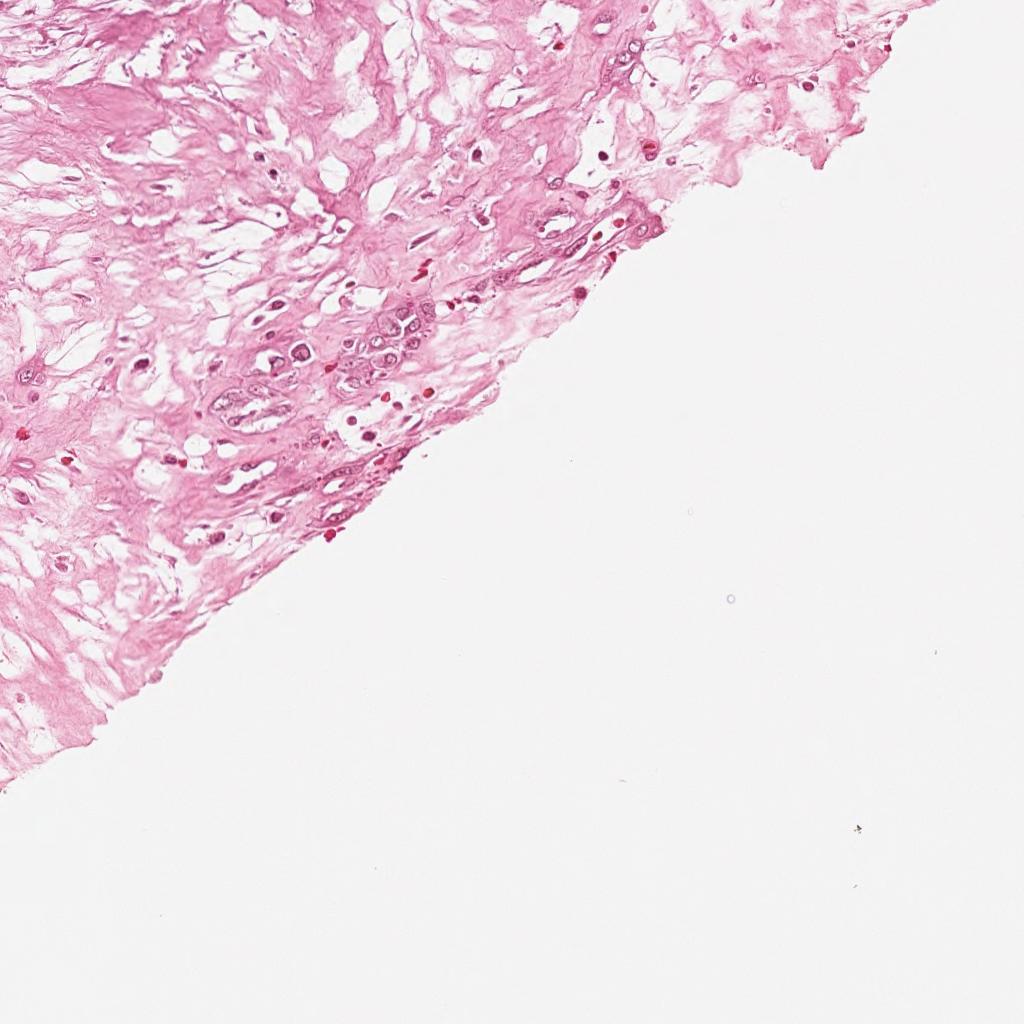
Label: Non-Viable-Tumor